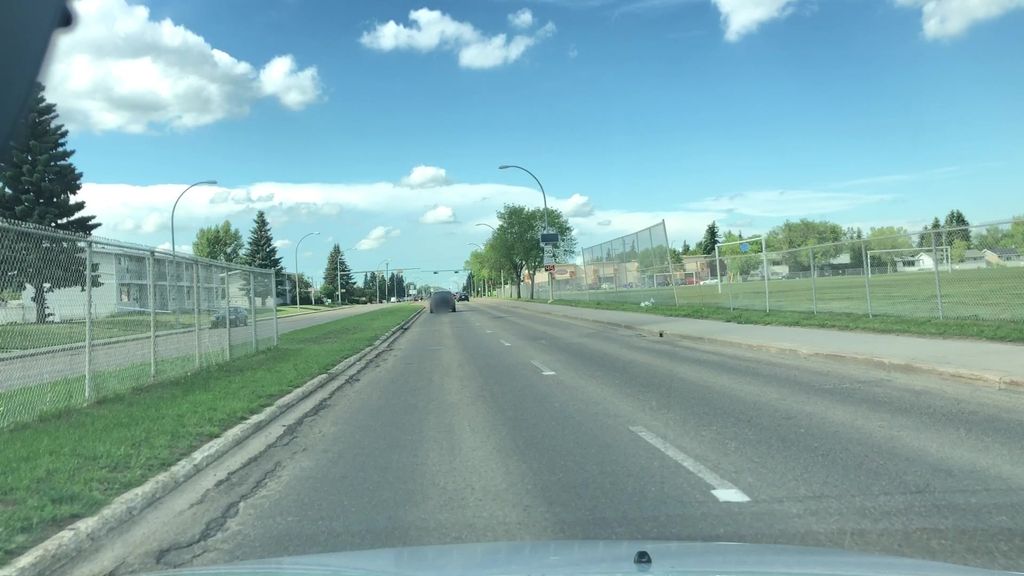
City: edmonton